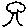
Label: tree